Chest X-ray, AP view. Patient: 45 years old, sex M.
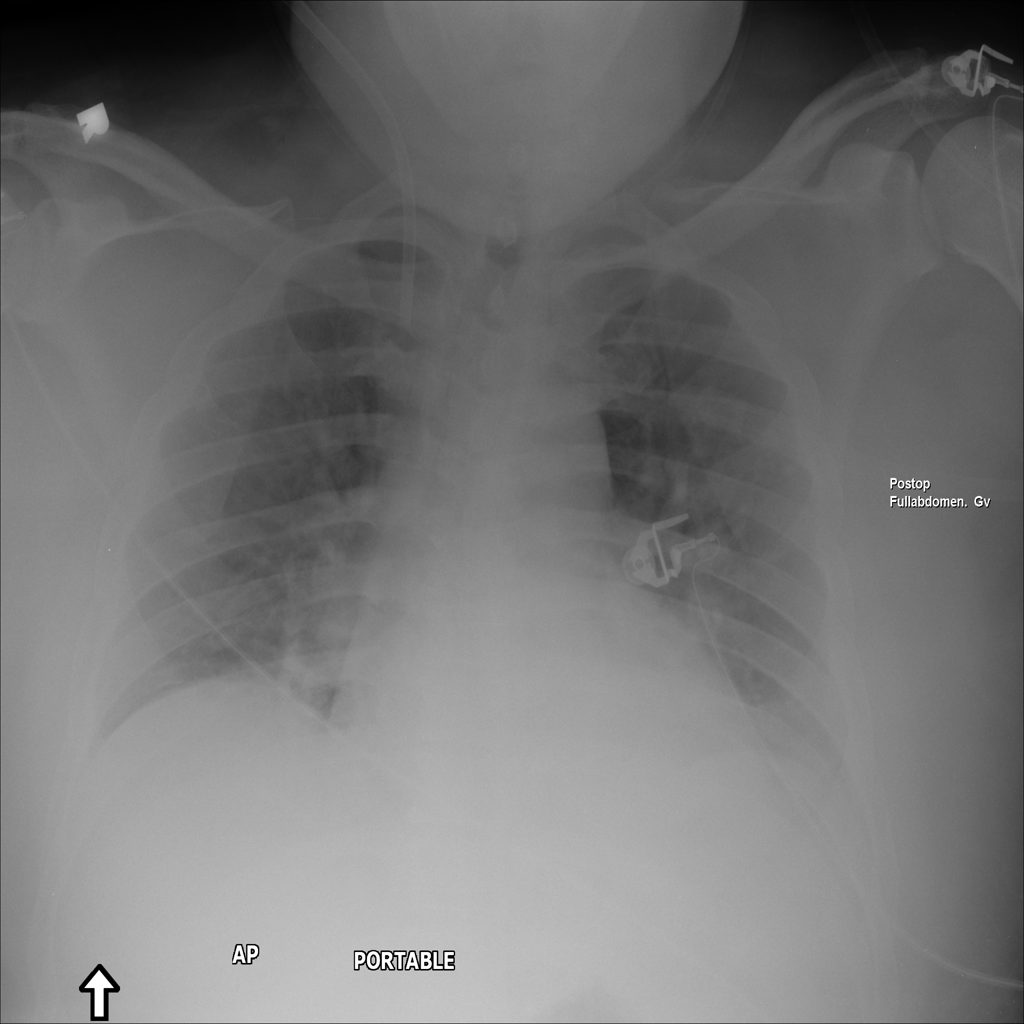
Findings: No Finding